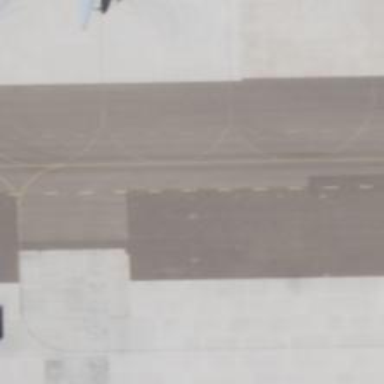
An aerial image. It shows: View of taxiway at the airport.